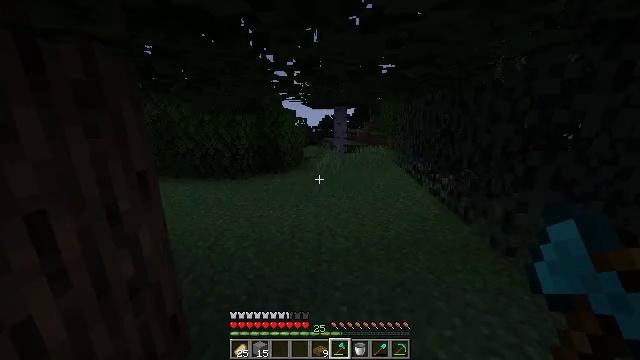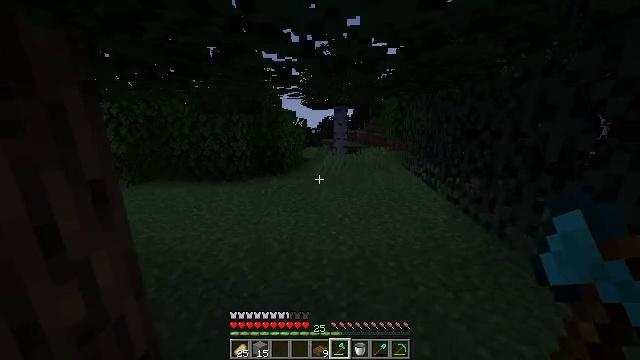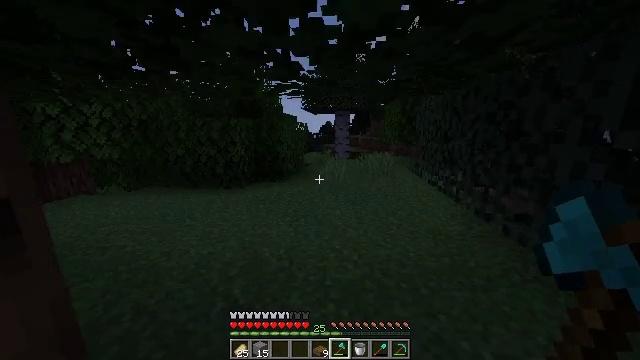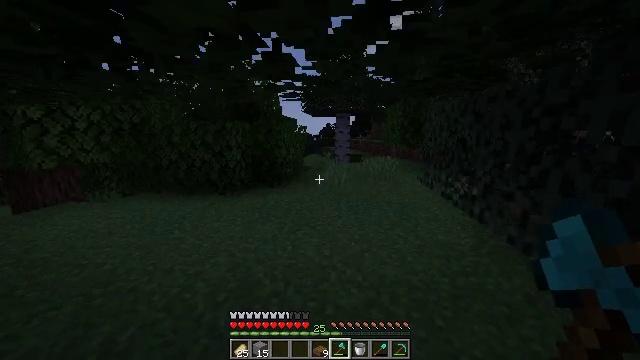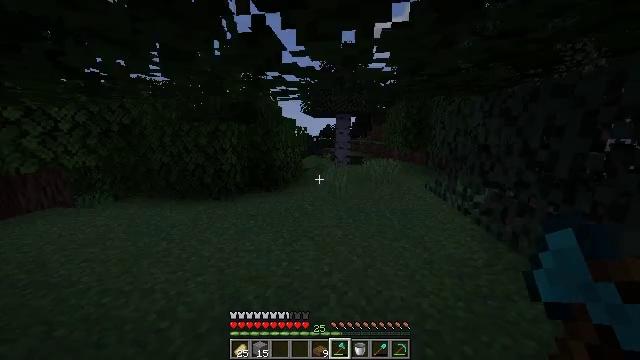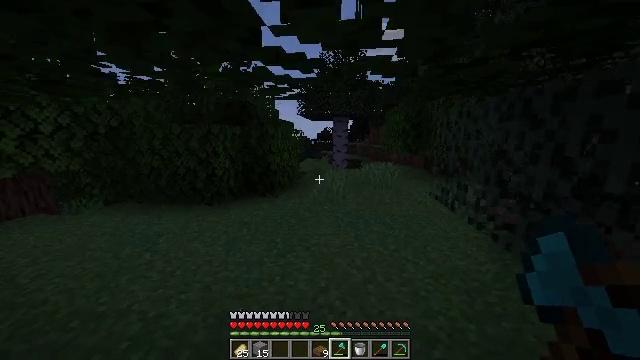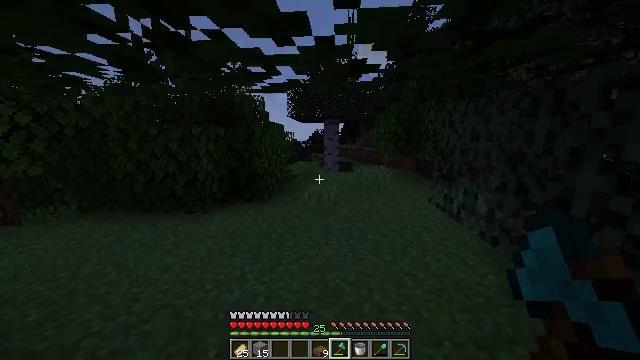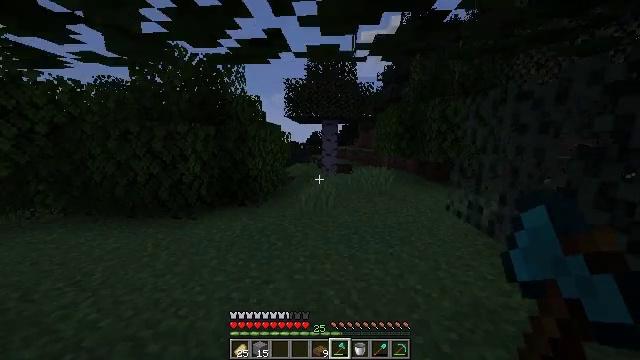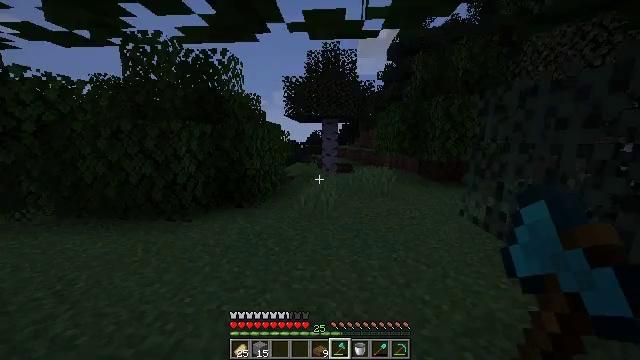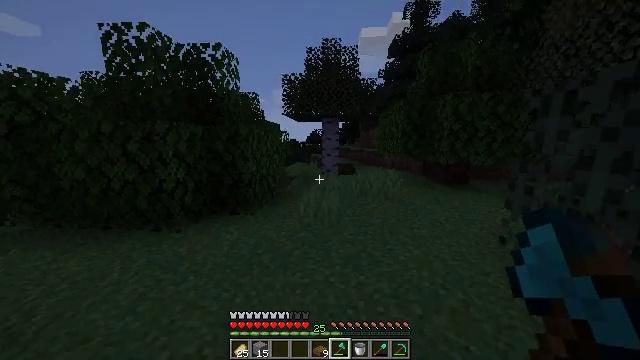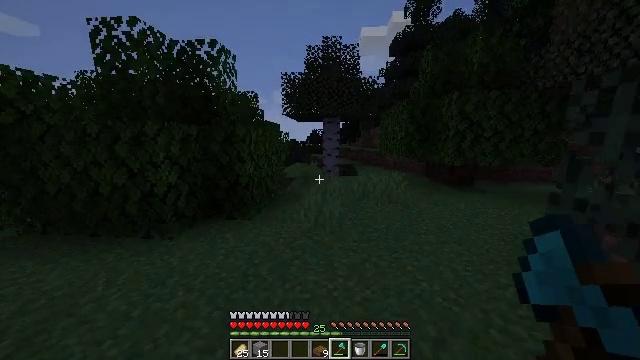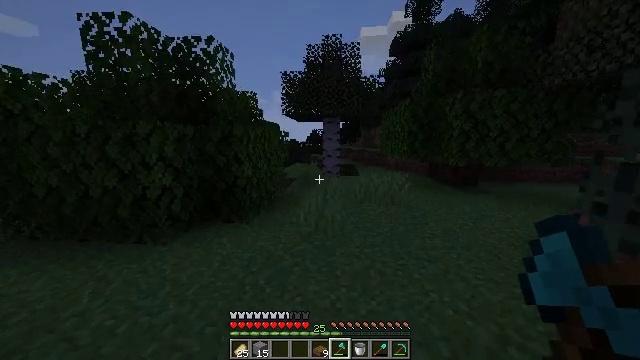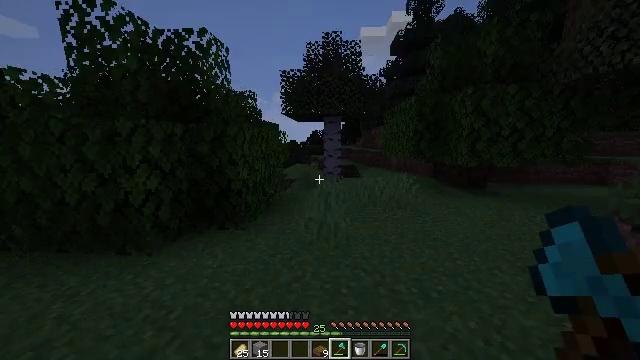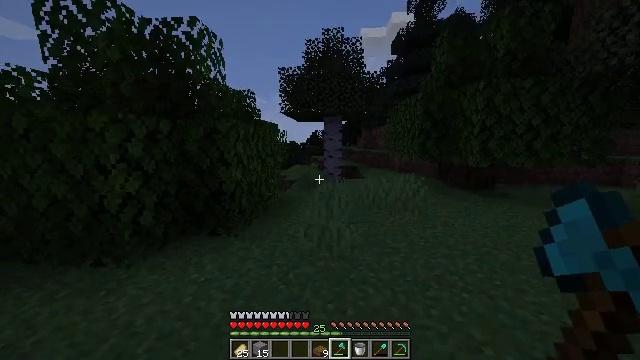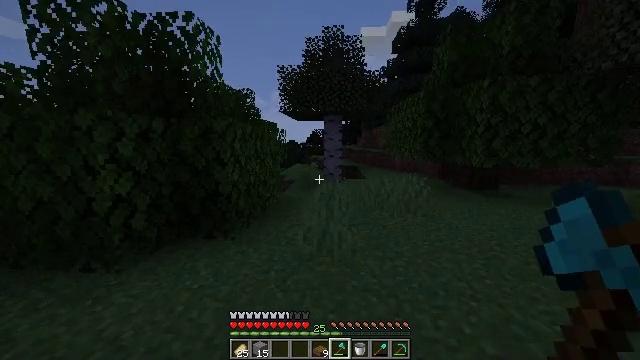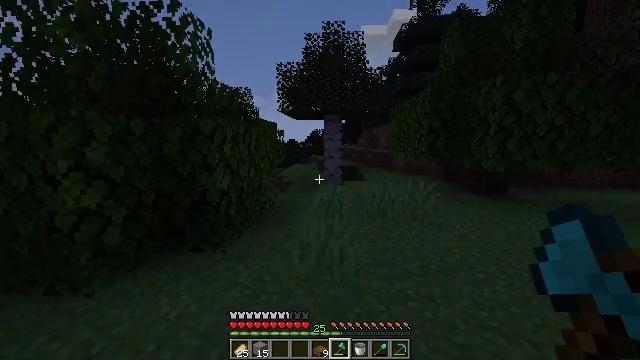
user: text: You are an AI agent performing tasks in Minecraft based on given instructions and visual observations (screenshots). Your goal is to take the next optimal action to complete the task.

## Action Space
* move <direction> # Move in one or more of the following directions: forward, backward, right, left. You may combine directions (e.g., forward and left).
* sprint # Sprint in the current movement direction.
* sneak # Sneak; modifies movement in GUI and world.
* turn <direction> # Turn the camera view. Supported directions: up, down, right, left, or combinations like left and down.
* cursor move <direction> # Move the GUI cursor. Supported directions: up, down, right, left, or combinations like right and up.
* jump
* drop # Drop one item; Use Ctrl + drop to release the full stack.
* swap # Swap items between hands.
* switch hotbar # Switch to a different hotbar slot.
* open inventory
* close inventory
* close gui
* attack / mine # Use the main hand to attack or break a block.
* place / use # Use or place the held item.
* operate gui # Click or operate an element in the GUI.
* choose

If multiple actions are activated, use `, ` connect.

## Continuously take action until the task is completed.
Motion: motion action
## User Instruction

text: Hunt animals.
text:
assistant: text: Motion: move forward, sprint
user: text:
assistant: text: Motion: move forward, sprint, turn up
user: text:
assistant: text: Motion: move forward
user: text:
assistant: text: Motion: move forward
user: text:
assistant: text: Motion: move forward
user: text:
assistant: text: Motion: move forward, turn right
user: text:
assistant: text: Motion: move forward
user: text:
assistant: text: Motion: move forward, sprint
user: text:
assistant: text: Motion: move forward, sprint
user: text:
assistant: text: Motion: move forward, sprint
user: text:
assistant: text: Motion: move forward, sprint
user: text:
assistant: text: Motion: move forward
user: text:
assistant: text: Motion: move forward
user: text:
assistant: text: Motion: move forward
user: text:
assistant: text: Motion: move forward
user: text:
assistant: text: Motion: move forward
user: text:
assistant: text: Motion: move forward
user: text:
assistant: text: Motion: move forward, sprint
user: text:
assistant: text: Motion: move forward, sprint
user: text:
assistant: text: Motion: move forward, sprint, turn left
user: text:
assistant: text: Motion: move forward, sprint, turn left
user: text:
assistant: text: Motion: move forward
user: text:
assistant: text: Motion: move forward
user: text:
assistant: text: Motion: move forward
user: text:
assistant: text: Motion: move forward
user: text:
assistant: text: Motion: move forward
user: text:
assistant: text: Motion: move forward
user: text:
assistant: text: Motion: move forward
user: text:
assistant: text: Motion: move forward
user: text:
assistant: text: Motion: move forward